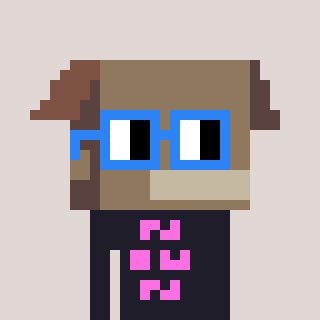
a pixel art character with square blue glasses, a box-shaped head and a grayscale-colored body on a warm background